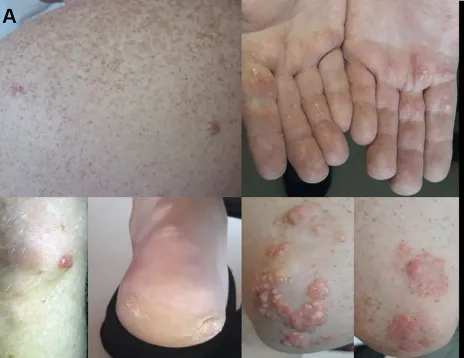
Eruptive xantomas on back, palms, knee, heel, elbows, before.
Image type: medical_photograph (skin_photograph)